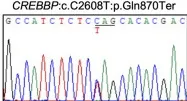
Chromatograms of confirmative PCR-based Sanger sequencing and segregation analysis results. (A) A de novo nonsense CREBBP mutation in case 2.
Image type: chart (chart)